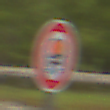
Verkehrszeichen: VerbotFahrzeugeWassergefaehrdenderLadung
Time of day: MorningAfternoon
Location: Outdoor (Nature)
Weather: Overcast
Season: NotSpecified
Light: Natural